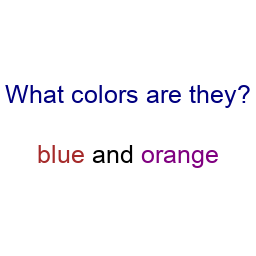
Color: brown, purple
Color name shown: blue, orange
Background color: white
Question text color: navy